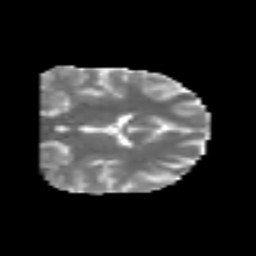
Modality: MD
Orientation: coronal
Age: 25
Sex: male
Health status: healthy